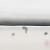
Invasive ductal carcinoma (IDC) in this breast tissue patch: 0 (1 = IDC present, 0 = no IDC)